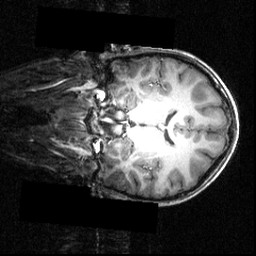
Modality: T1w
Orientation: coronal
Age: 12
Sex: male
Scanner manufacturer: siemens
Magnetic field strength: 3.951 T
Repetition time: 1.5 s
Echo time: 0.00335 s